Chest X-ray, PA view. Patient: 43 years old, sex F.
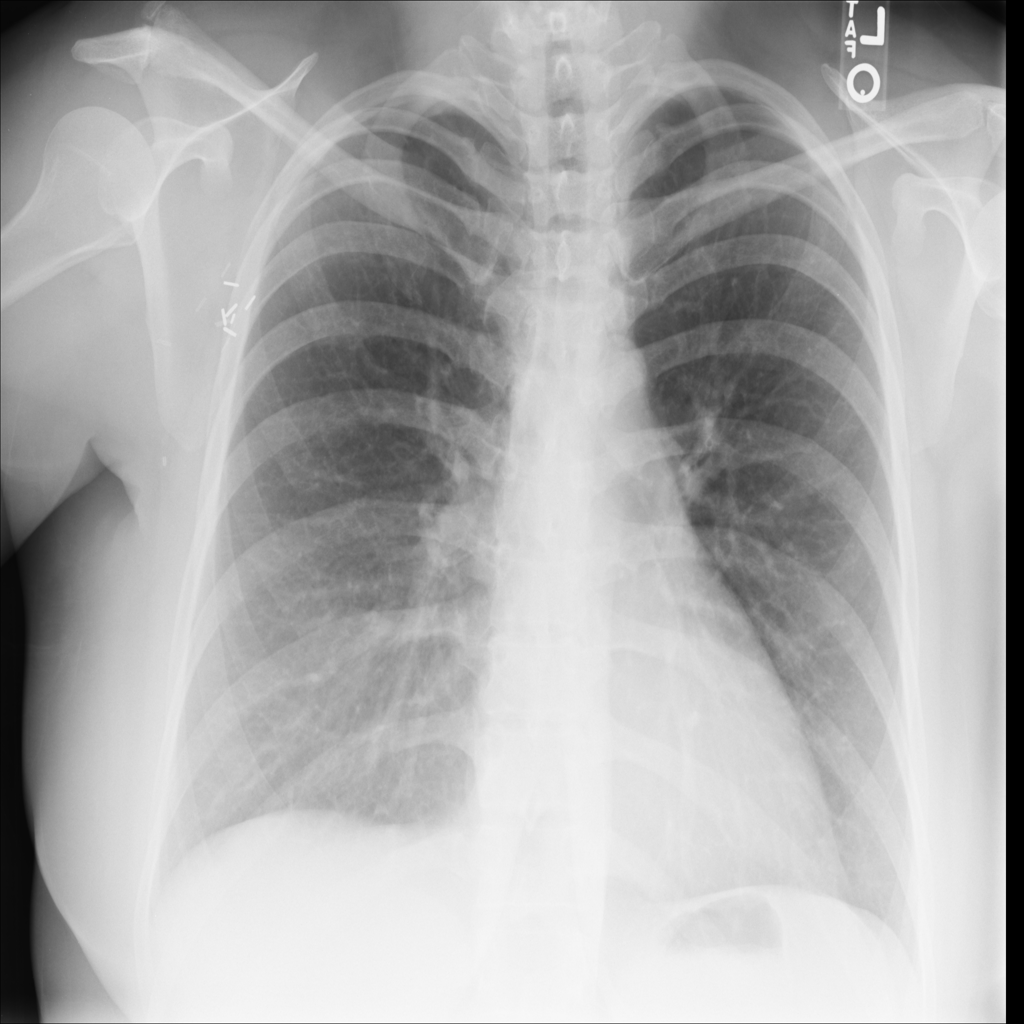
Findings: No Finding